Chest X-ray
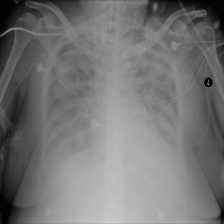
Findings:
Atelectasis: negative
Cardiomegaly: negative
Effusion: negative
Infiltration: negative
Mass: negative
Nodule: negative
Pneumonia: negative
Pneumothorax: negative
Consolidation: negative
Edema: negative
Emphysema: negative
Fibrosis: negative
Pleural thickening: negative
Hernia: negative